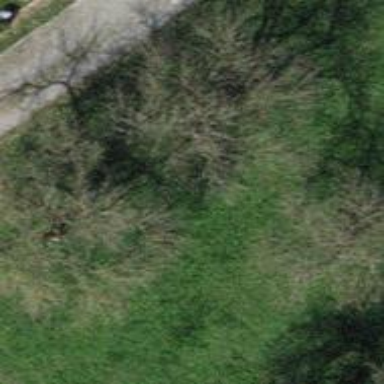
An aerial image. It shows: Beautiful tree in nature.